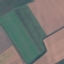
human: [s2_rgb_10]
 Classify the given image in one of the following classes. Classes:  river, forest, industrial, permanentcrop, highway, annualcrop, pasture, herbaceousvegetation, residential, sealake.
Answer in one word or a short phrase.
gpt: AnnualCrop